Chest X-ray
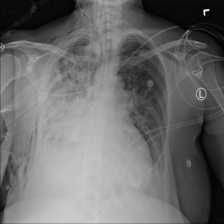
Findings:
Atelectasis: negative
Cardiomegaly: positive
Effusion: positive
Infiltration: negative
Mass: negative
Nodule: negative
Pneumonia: negative
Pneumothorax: positive
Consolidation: negative
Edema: negative
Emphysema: positive
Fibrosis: negative
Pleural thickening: negative
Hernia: negative